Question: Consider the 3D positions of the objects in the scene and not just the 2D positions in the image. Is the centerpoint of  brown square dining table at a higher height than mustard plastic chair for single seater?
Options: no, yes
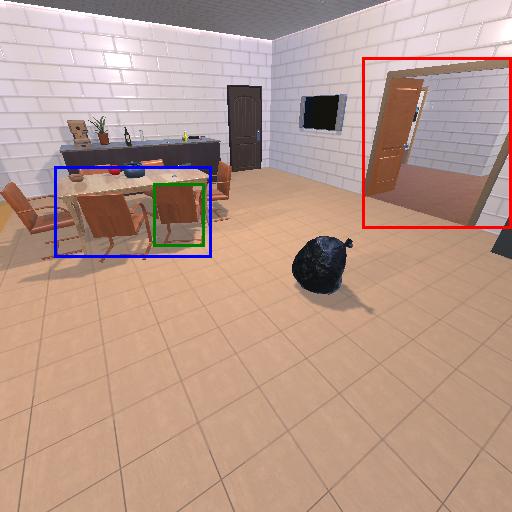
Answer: no